Aerial crown-view tile of a tropical tree (Barro Colorado Island, Panama), acquired 20250818:
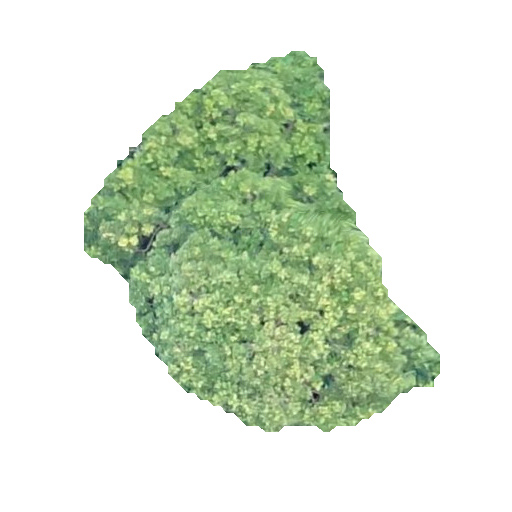
Species: Jacaranda copaia
GBIF accepted scientific name: Jacaranda copaia
Crown area: 116.071 m²